Interaction volume radius: 10 \u00c5
Interaction volume height: 15 \u00c5
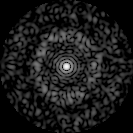
Disorder parameter: 0.835